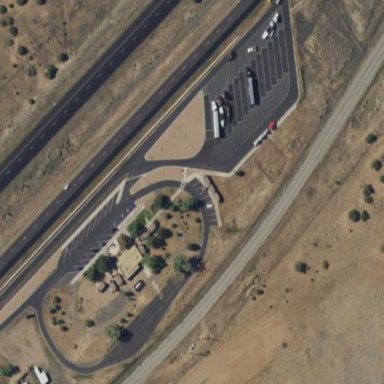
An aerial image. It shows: Rest area on the road.